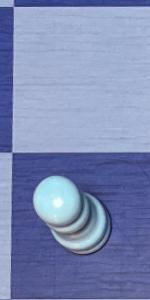
Label: Pawn_White